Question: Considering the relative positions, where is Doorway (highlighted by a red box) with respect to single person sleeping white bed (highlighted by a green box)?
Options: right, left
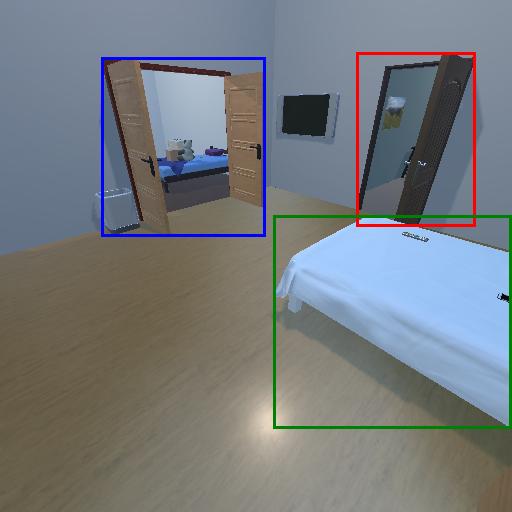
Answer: right